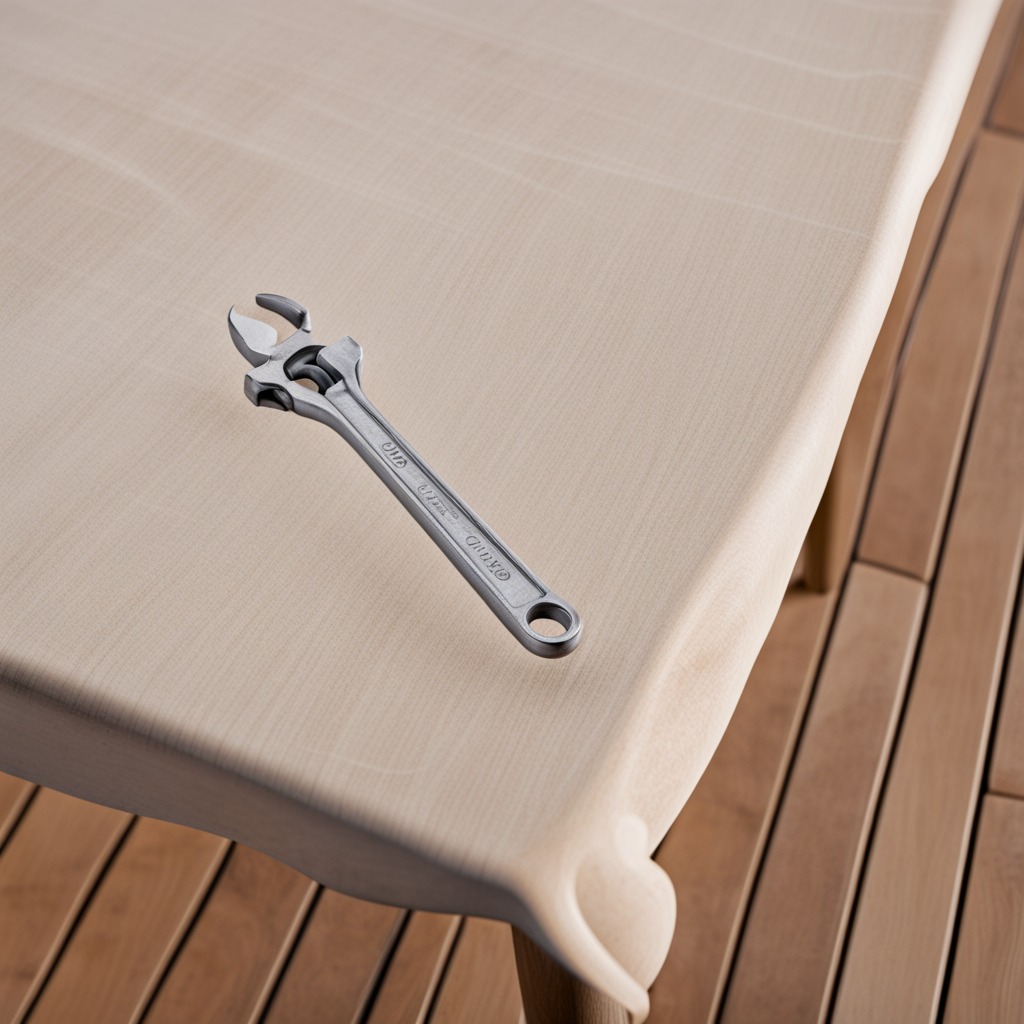
An wrench lying on a clean wooden table covered with a plain fabric table cloth in an outdoor workshop during daytime bright natural light soft shadows worn but beneath the cloth